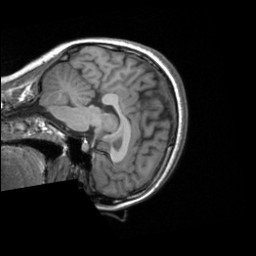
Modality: T1w
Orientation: sagittal
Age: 20
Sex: female
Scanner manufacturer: siemens
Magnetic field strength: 3 T
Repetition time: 1.9 s
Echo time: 0.00226 s